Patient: sex M, age 69
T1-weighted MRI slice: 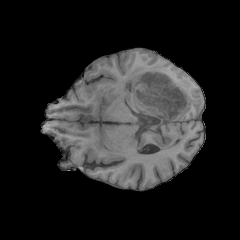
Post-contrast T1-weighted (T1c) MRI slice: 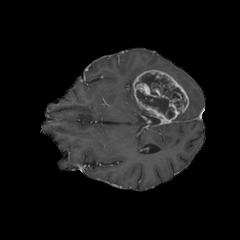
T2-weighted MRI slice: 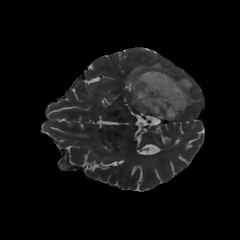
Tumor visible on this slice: yes
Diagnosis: Glioblastoma, IDH-wildtype
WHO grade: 4